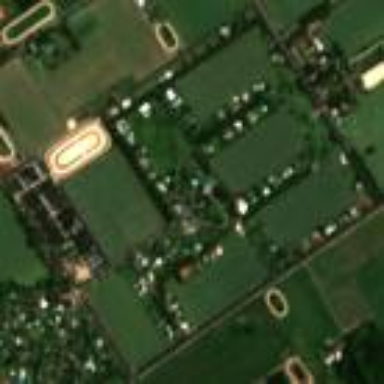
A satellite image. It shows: Area designated for horse riding and horse racing activities.